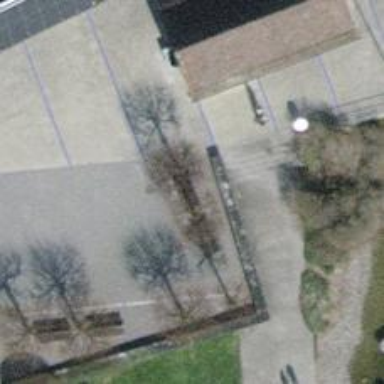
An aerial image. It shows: Bench.